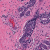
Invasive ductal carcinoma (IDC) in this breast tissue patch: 0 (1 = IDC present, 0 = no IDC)